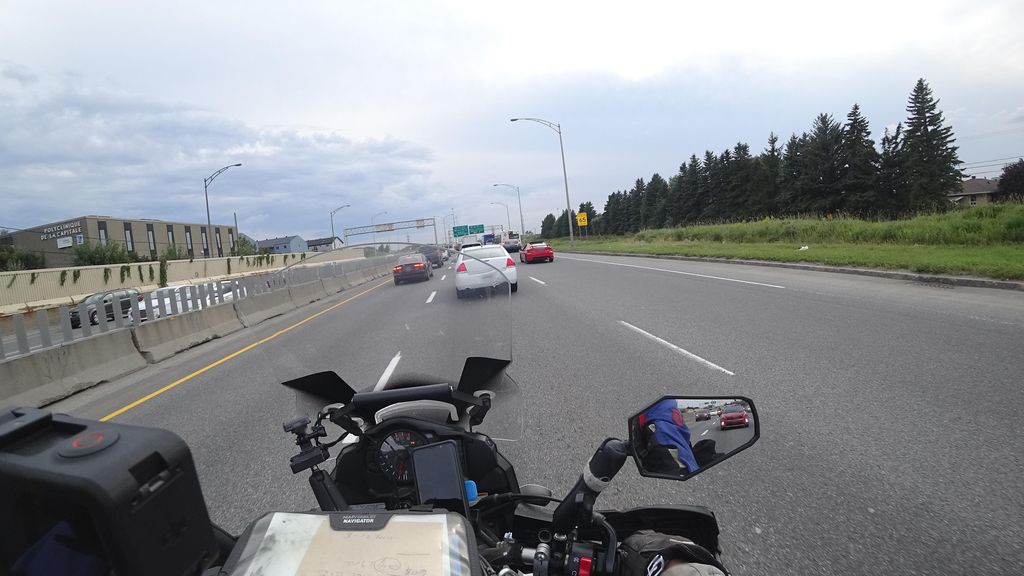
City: quebec_city